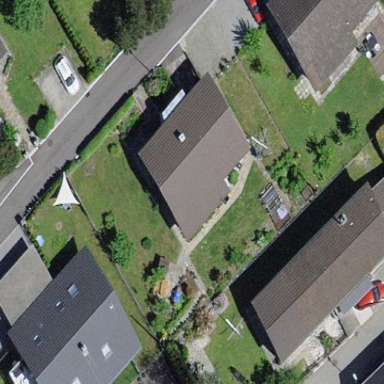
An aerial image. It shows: Detached building.